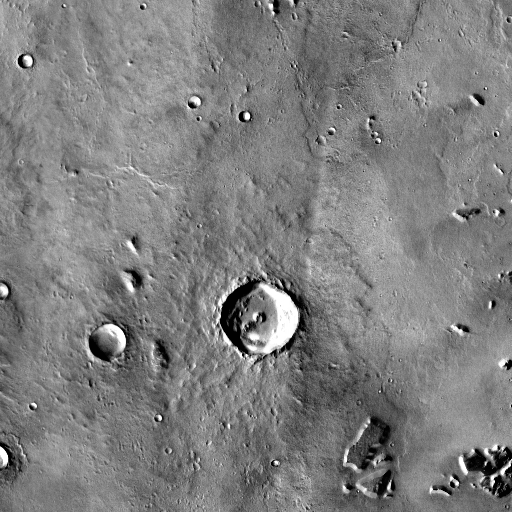
Crater classes present: Background, Other, Buried, Secondary